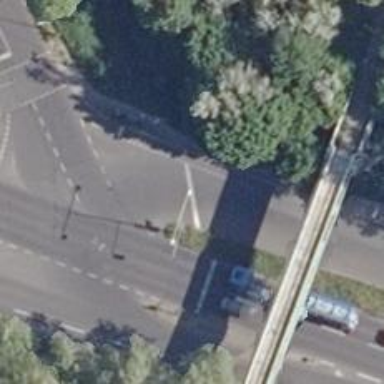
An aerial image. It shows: Road with traffic signals.